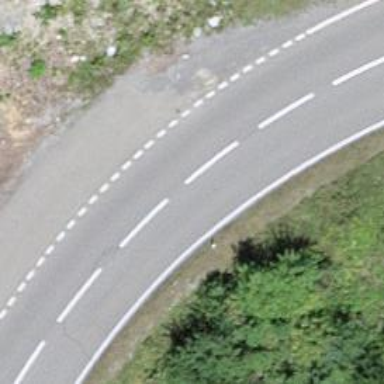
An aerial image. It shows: Tertiary road.